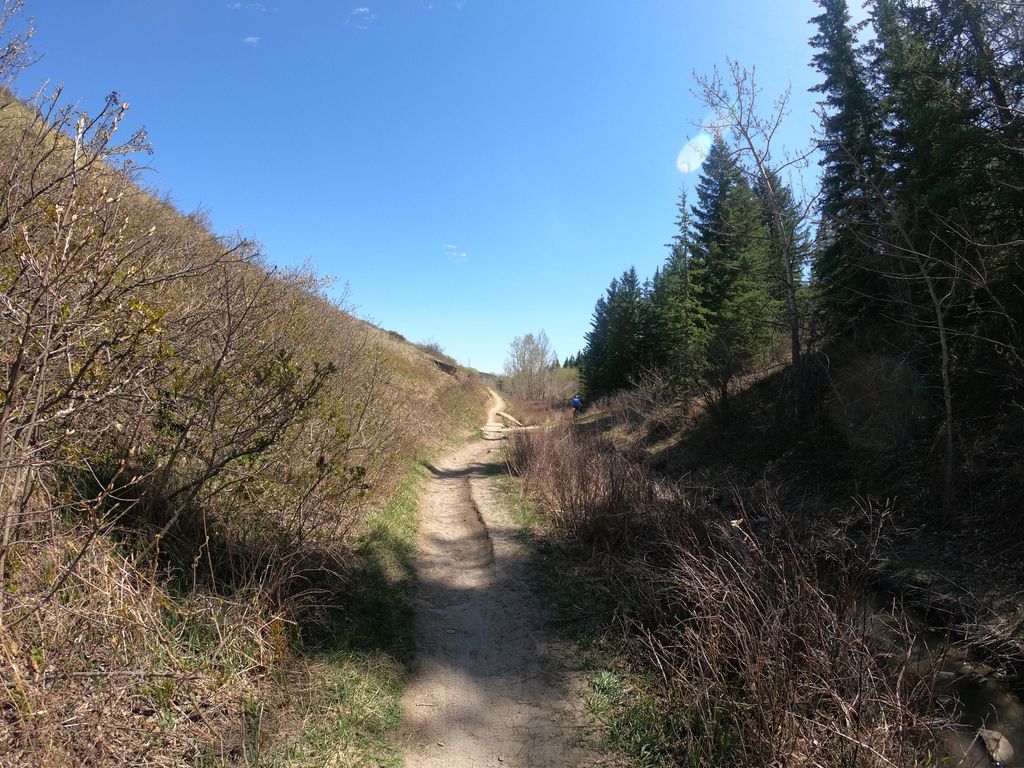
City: calgary